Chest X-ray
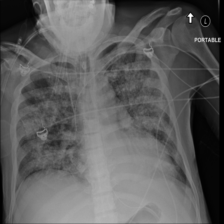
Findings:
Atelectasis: negative
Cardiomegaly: negative
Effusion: negative
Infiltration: negative
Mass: negative
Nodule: negative
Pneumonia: negative
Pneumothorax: negative
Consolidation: positive
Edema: negative
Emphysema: negative
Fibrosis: negative
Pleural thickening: negative
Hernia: negative